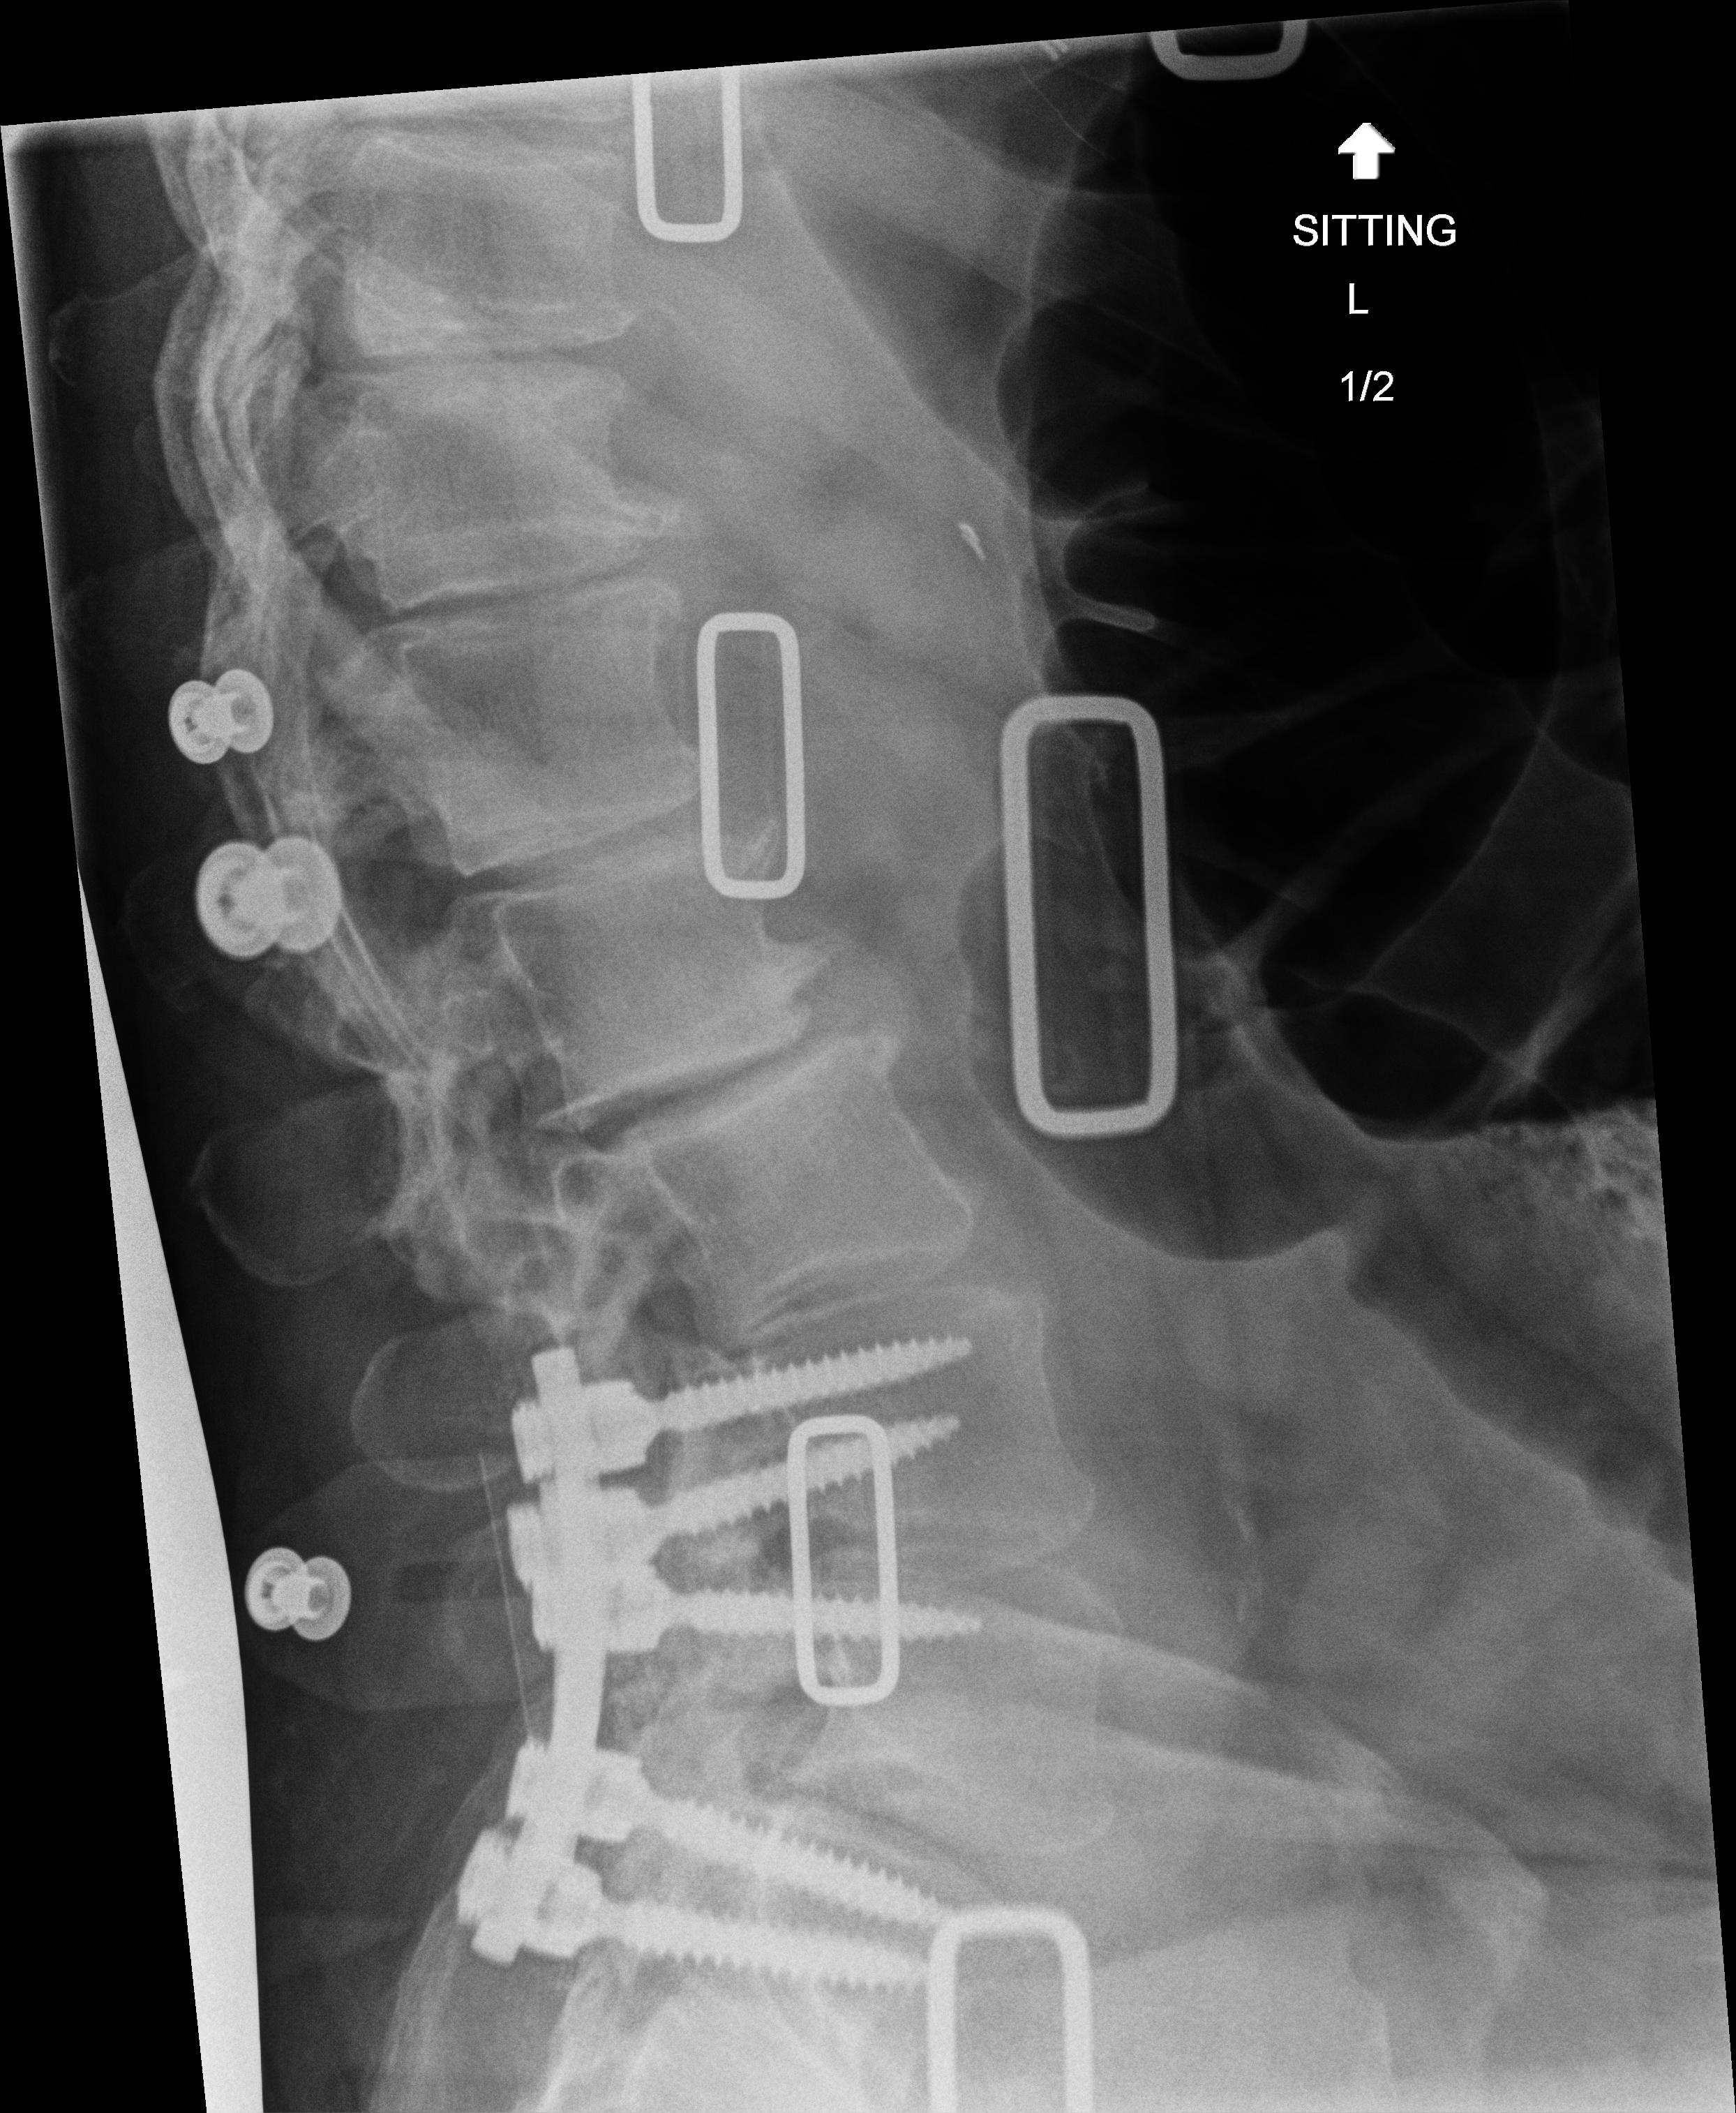
View: LATERAL
Implant manufacturer: seaspine mariner